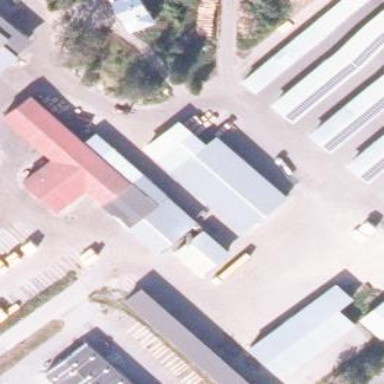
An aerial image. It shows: Industrial building.